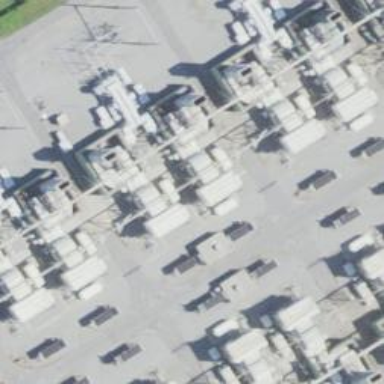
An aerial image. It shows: Gas turbine generator is in use.